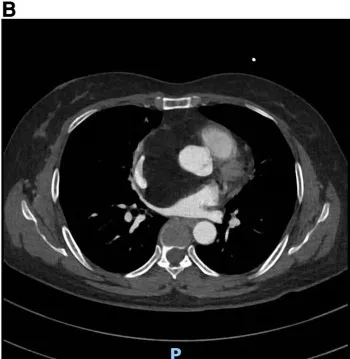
The imaging feature of the cardiac mass. CT revealed a low-density mass within the atrium, which compressed the superior vena cava and ascending aorta.
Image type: radiology (ct)